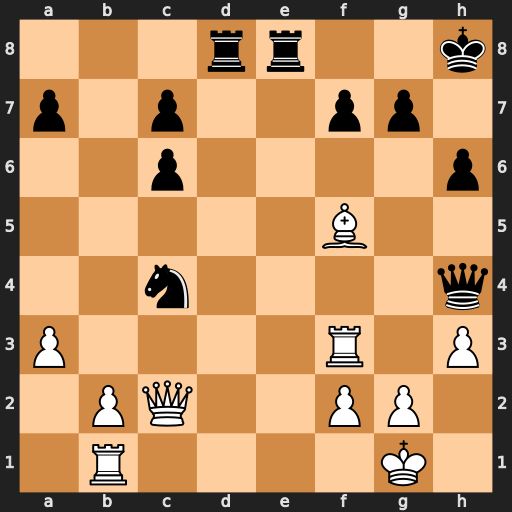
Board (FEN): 3rr2k/p1p2pp1/2p4p/5B2/2n4q/P4R1P/1PQ2PP1/1R4K1
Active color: w
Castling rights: -
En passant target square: -
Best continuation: g3 Ne5 gxh4